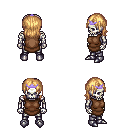
a pixel art fantasy rpg character, male body template, skeleton, brown tunic, metal pants, light blonde long bangs hairstyle, purple tiara, metal boots, four views (front, back, left, right), 2x2 character sprite sheet, small pixel art, hard edges, no anti-aliasing